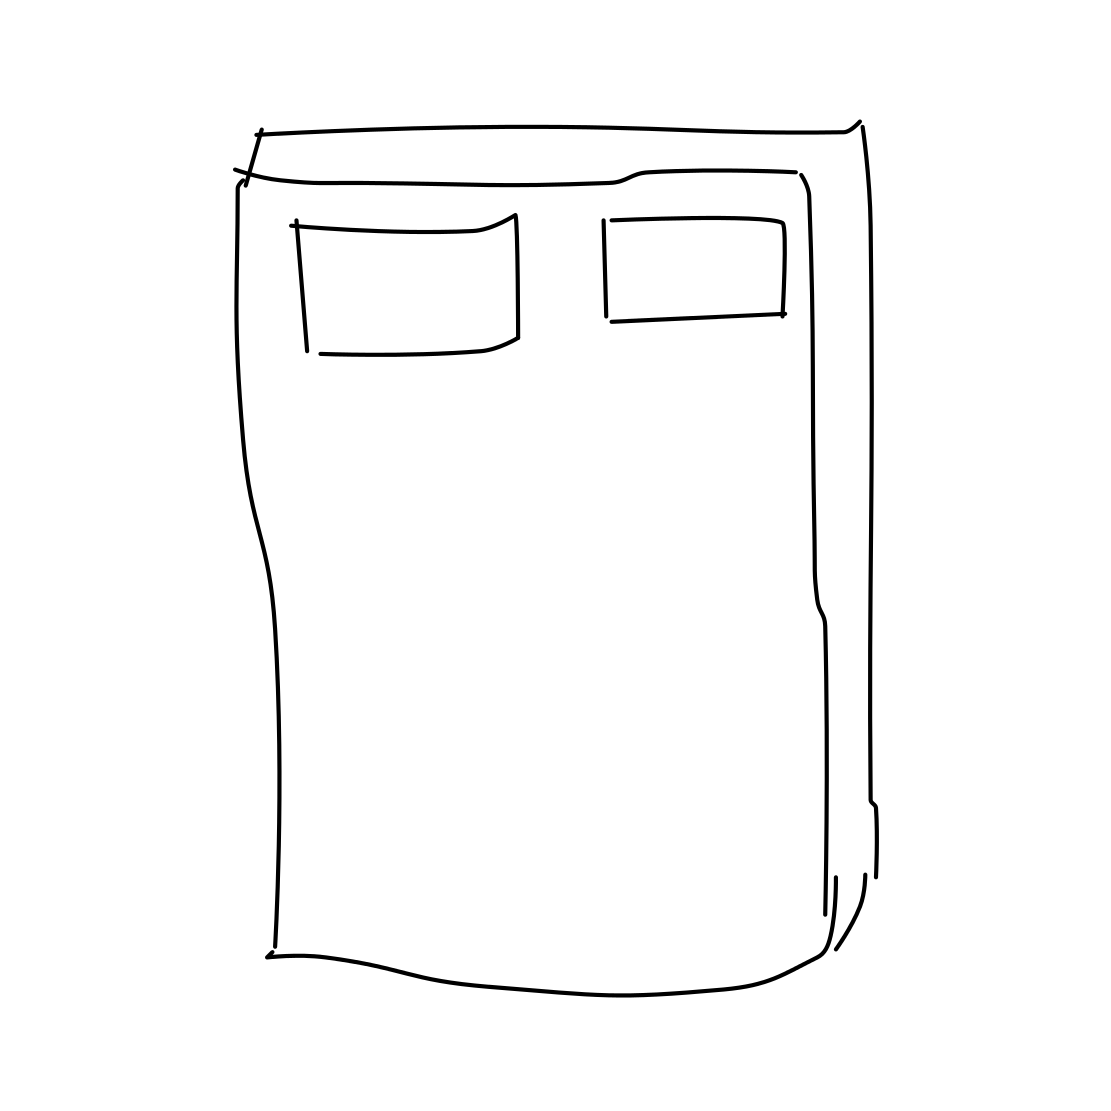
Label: bed